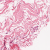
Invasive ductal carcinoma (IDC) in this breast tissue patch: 0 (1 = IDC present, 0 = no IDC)